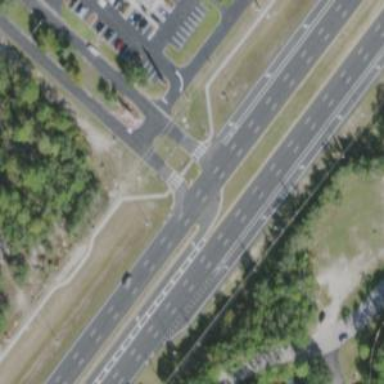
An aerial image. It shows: Trunk link highway.